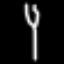
Label: fork